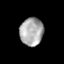
Tissue: prostate
Cell type: Myeloid cells
Senescence score: 0.3198
Nuclear area (px): 634
Mean DAPI intensity: 171.628